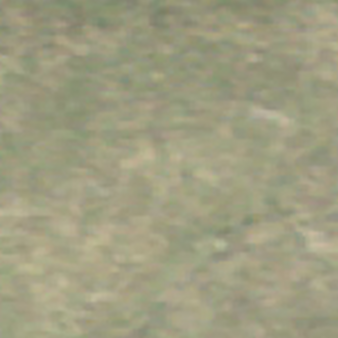
Label: other